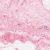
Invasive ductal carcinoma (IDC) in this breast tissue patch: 0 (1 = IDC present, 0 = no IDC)